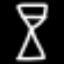
Label: hourglass